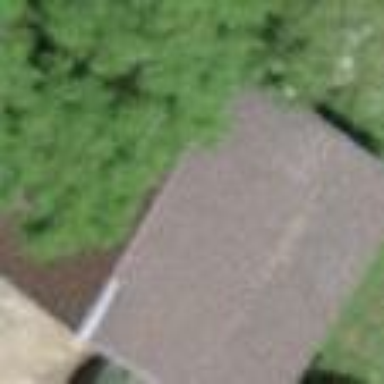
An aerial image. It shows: Barn.